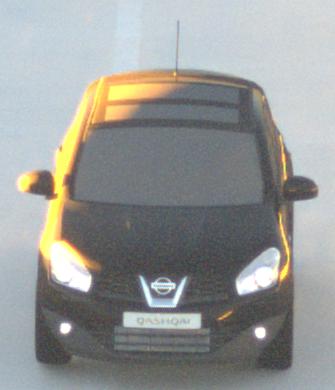
Make: Nissan
Model: Qashqai 1.6
Detailed model: Qashqai (J10)
Model produced from: 2010/03
Model produced until: 2010/08
Doors: 5
Color: black
Road condition: dry road
Daytime: sunrise or sunset
Contrast: high contrast